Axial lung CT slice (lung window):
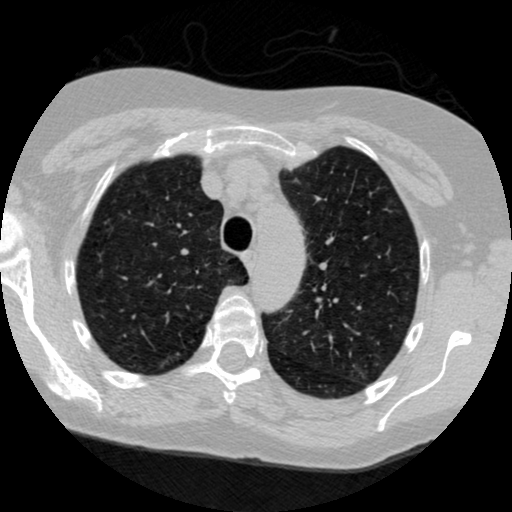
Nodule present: no